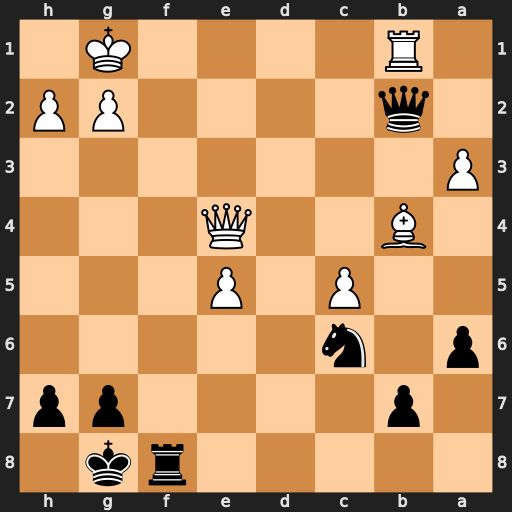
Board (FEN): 5rk1/1p4pp/p1n5/2P1P3/1B2Q3/P7/1q4PP/1R4K1
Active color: b
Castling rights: -
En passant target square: -
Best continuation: Qf2+ Kh1 Qf1+ Rxf1 Rxf1#